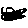
Label: flower